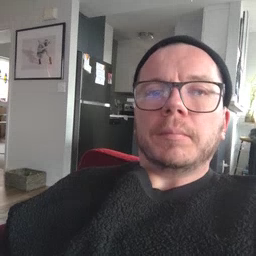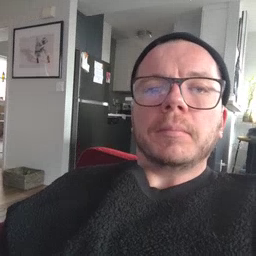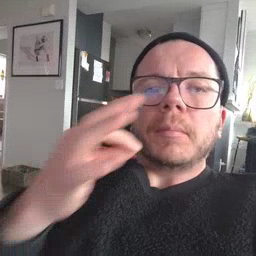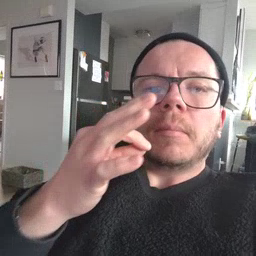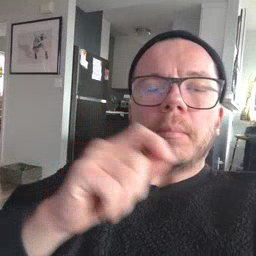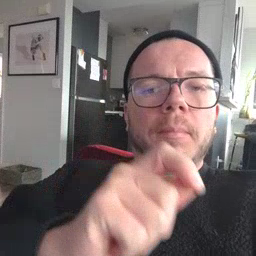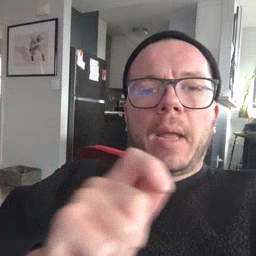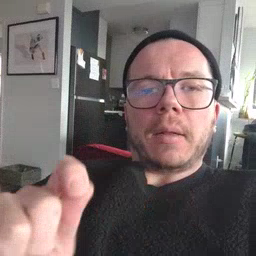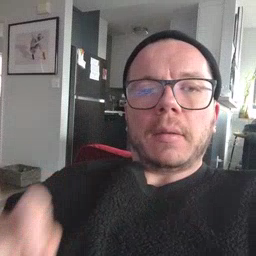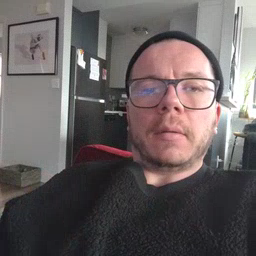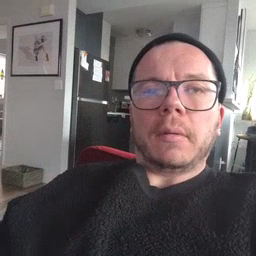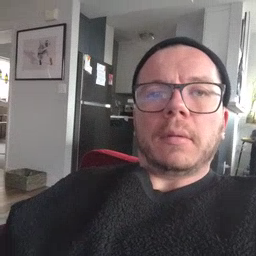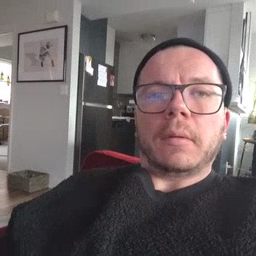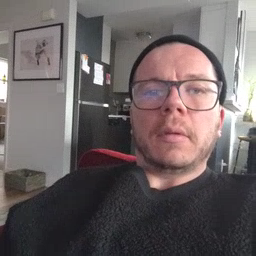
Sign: pen